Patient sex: M
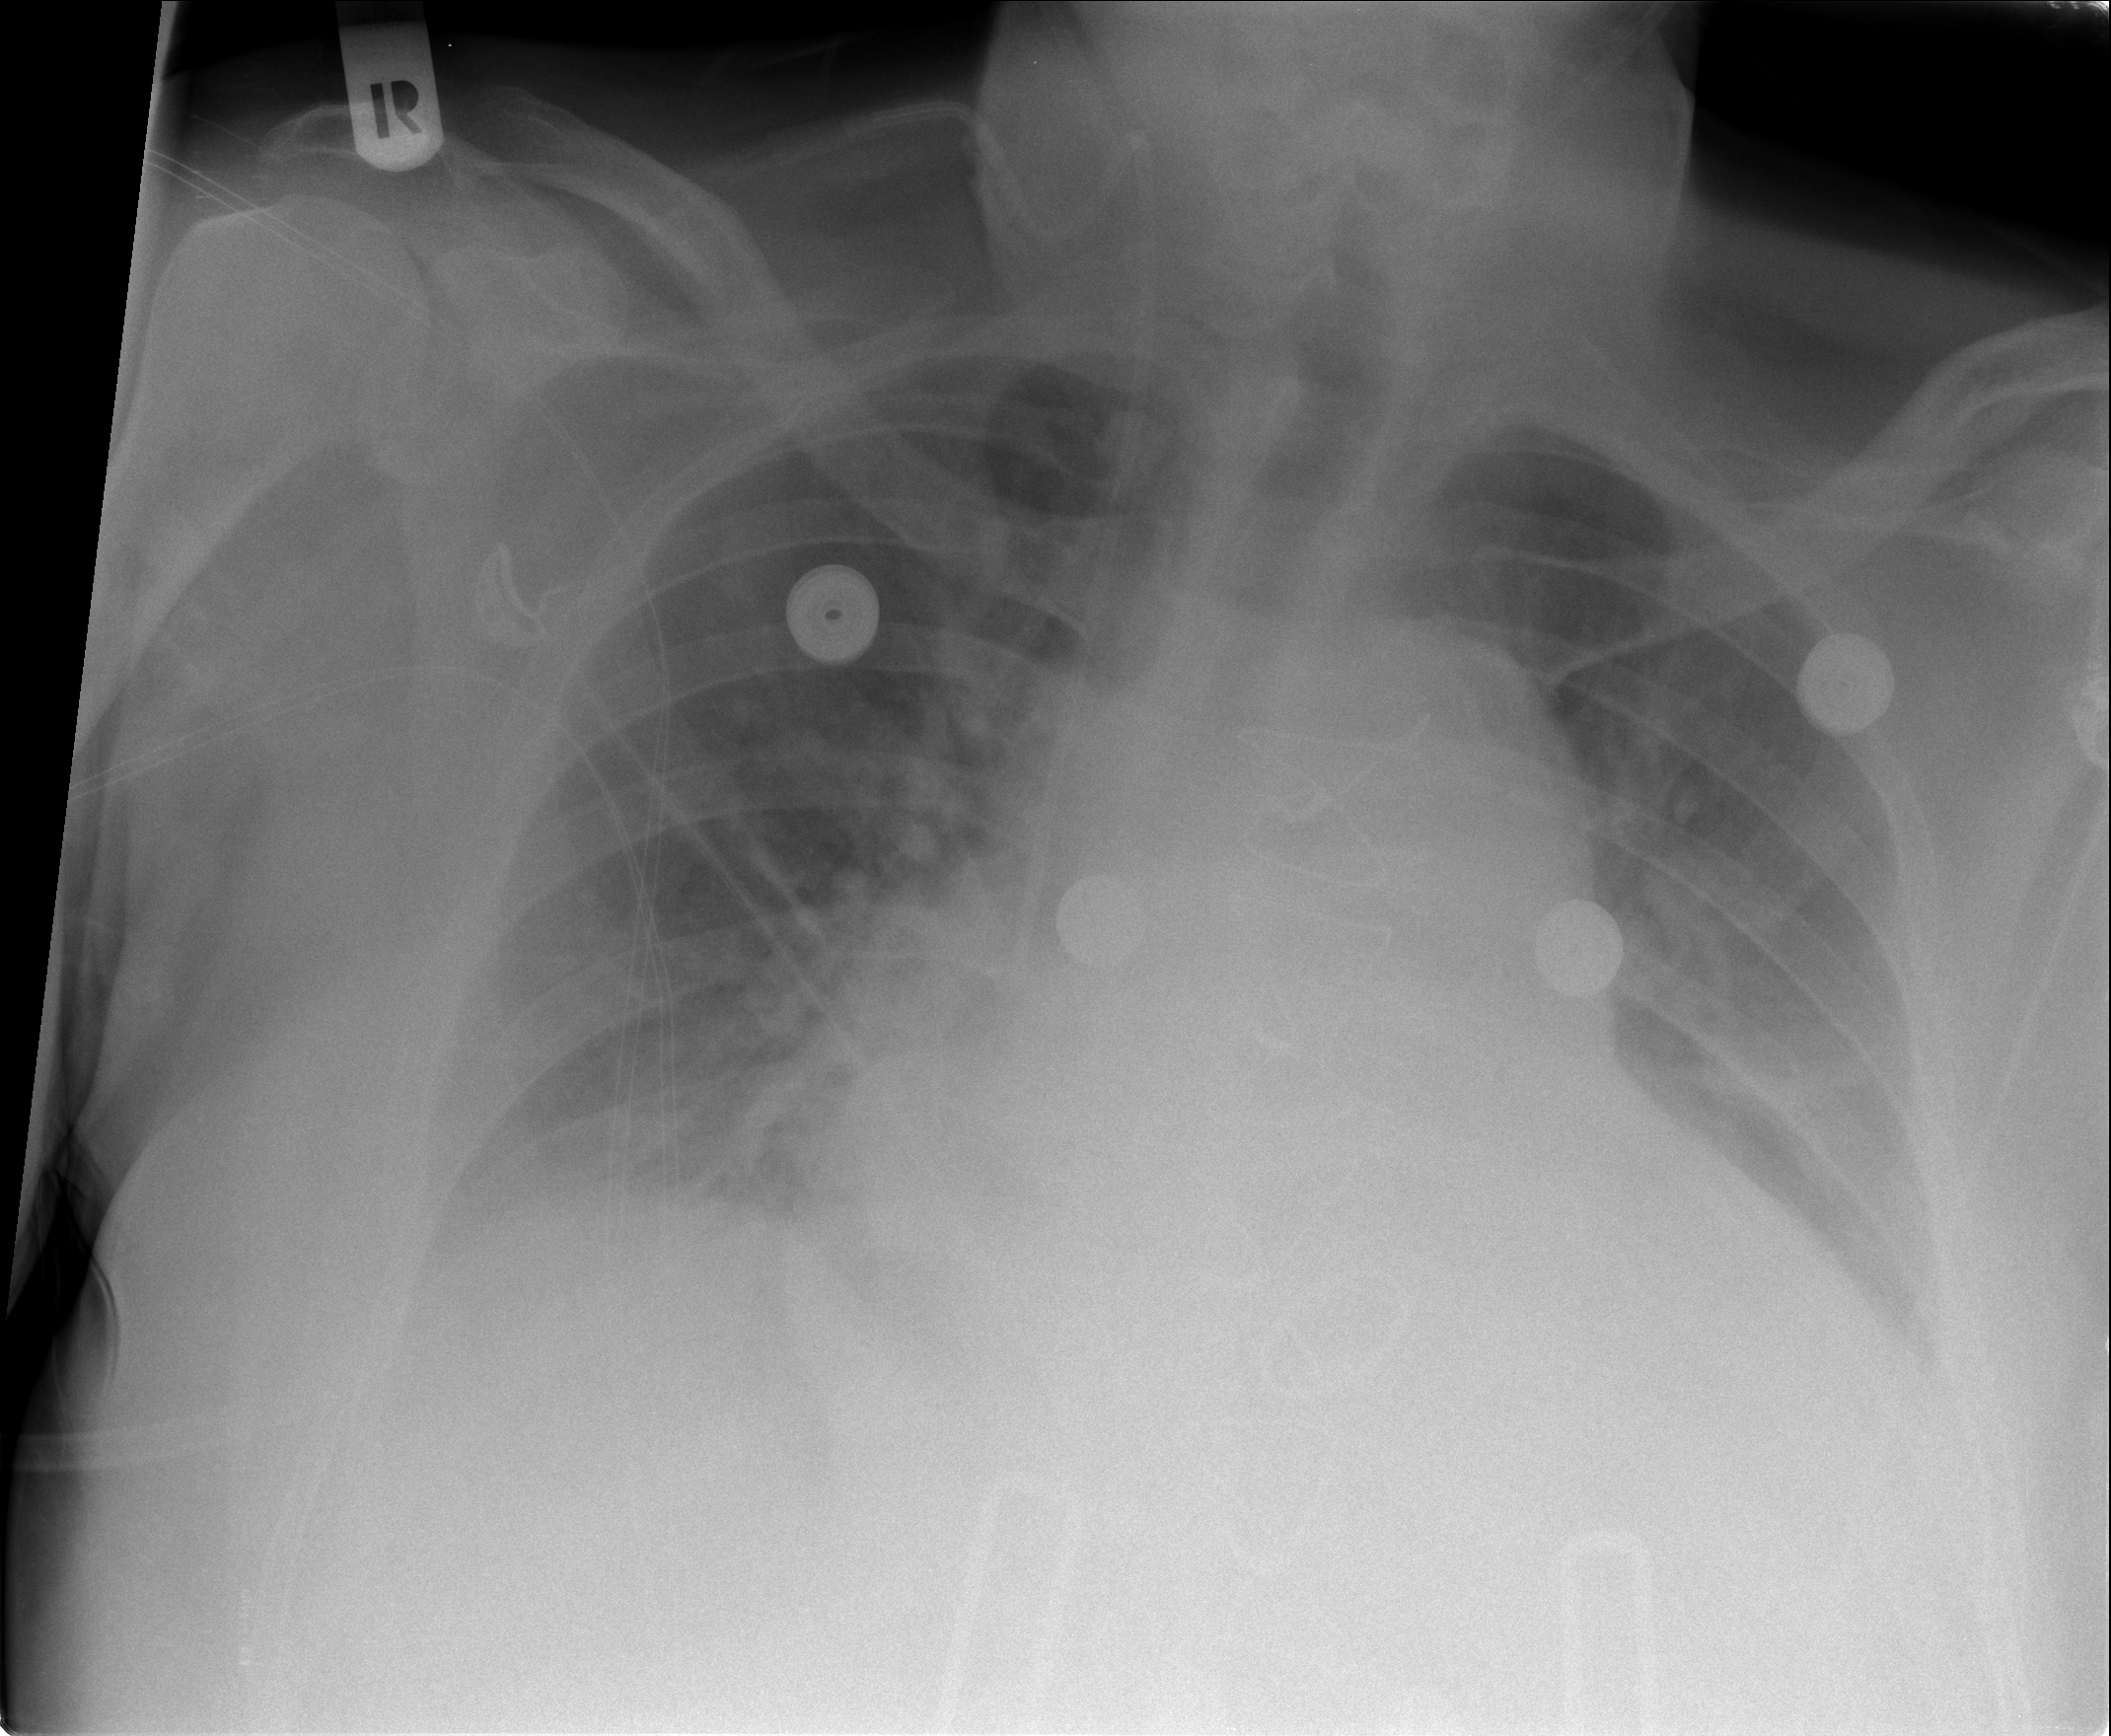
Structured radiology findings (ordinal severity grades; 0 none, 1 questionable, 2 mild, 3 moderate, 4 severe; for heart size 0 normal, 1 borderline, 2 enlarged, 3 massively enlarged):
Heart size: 2
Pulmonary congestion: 2
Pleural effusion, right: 2
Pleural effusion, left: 2
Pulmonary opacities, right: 0
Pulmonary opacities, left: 0
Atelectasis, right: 2
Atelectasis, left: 2